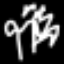
Label: palm tree